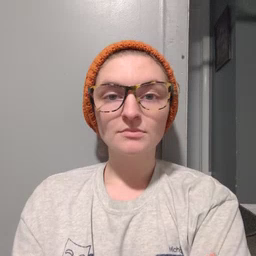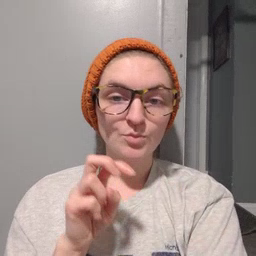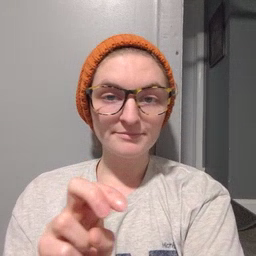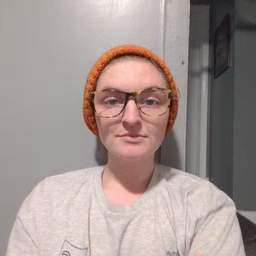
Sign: ride